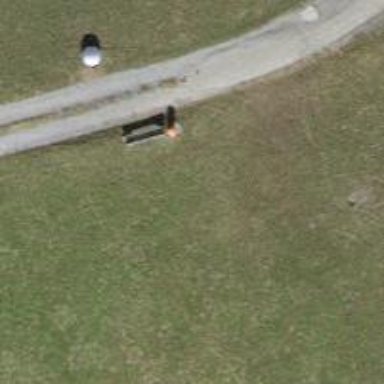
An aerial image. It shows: Bench for seating.